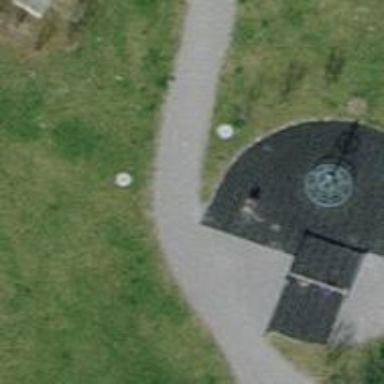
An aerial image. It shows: Springy playground featuring horse theme.